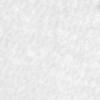
Label: no_change